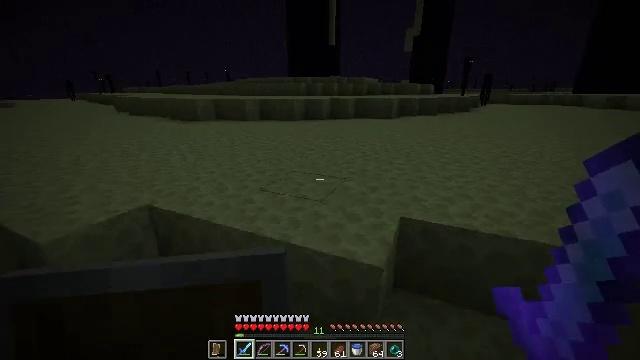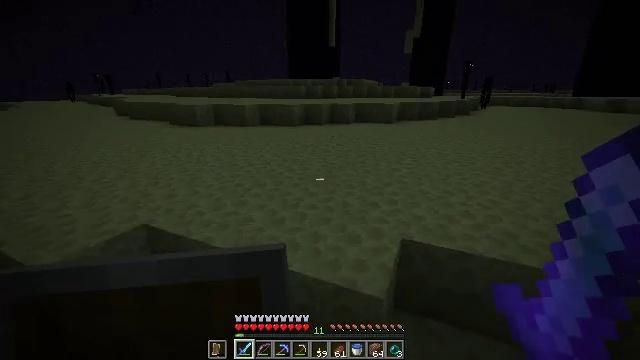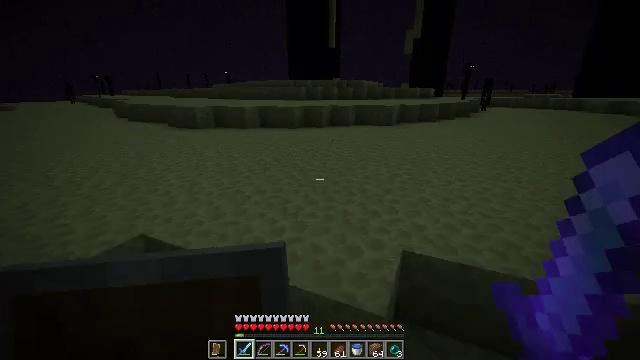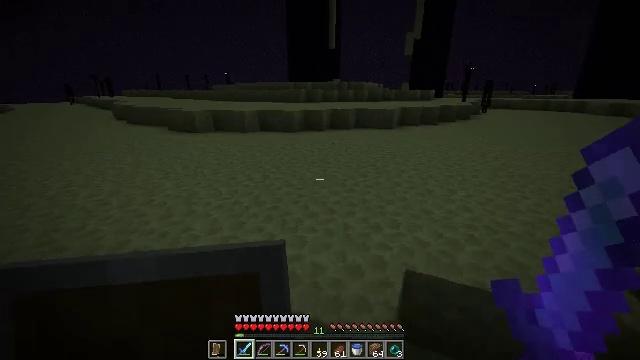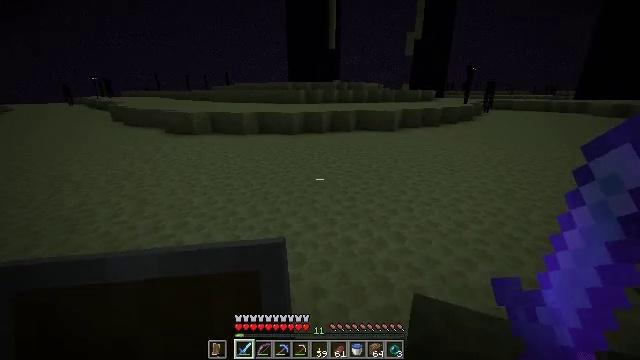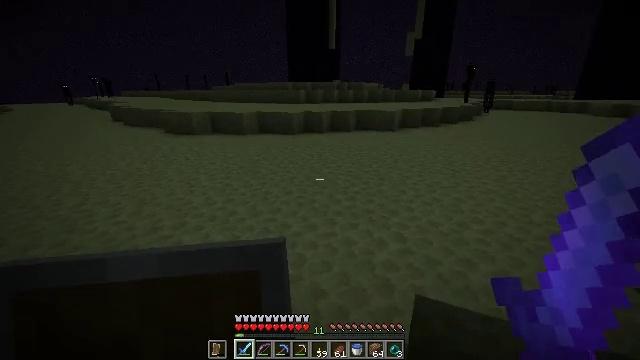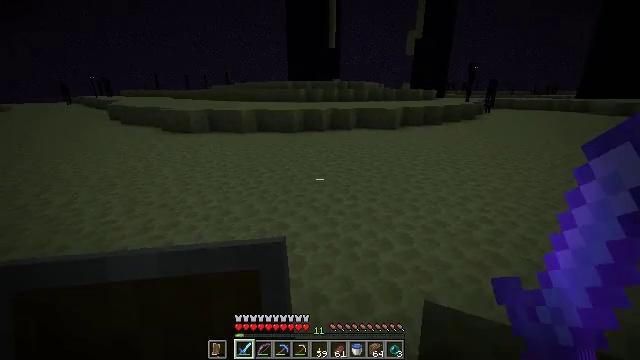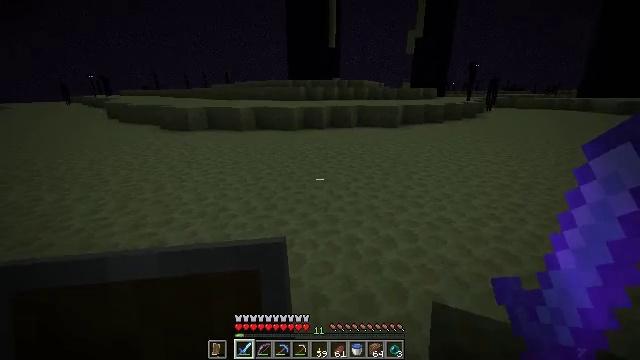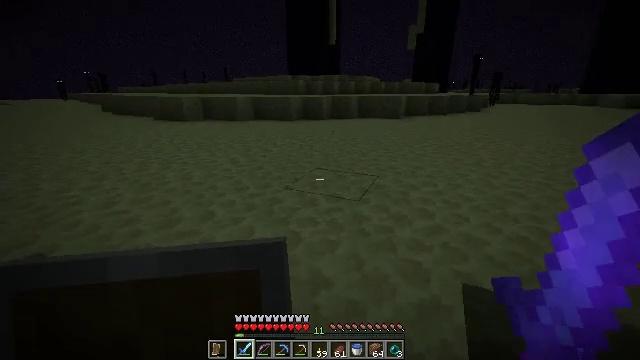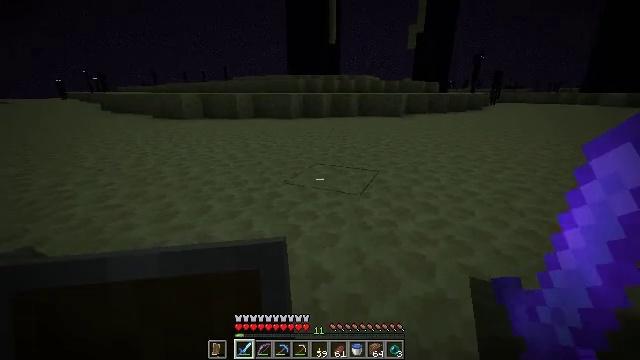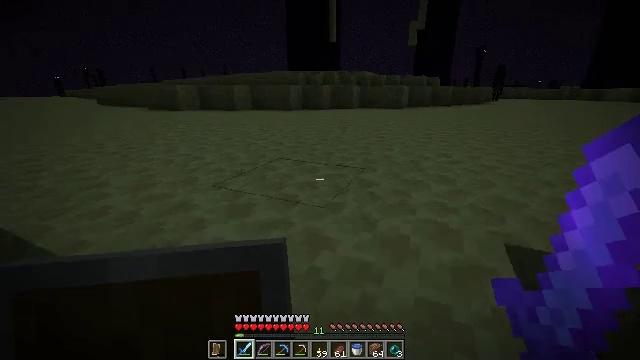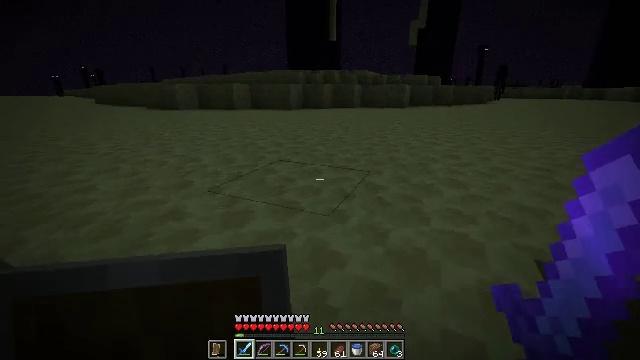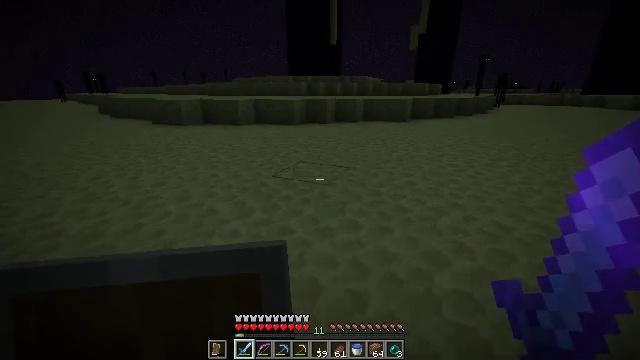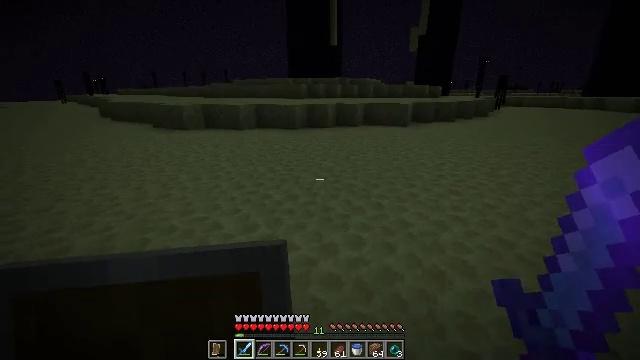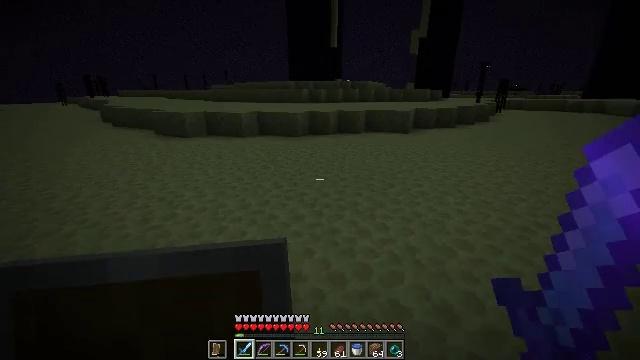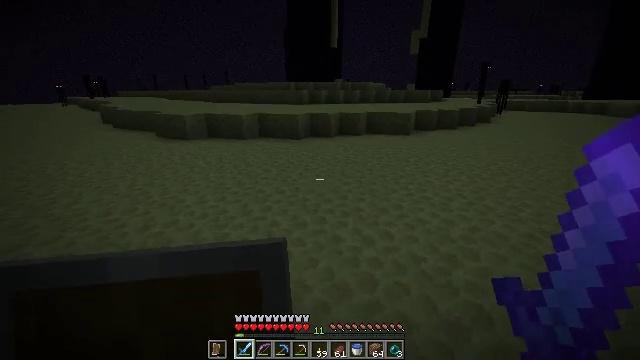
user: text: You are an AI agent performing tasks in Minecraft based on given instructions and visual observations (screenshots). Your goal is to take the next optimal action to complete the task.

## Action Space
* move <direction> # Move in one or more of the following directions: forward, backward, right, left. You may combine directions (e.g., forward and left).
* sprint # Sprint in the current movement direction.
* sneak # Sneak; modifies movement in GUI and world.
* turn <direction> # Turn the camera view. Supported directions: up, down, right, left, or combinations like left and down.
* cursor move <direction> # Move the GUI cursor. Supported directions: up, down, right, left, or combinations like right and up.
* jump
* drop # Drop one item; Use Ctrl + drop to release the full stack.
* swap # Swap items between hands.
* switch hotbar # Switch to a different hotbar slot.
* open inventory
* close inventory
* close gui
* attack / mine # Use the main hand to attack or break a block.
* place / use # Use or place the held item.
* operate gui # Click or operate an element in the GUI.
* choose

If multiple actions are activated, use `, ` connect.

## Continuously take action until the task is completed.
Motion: motion action
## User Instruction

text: Gather end stone from the End.
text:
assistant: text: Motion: move forward, jump
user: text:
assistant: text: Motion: move forward, jump
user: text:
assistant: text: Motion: move forward, jump
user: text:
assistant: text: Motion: move forward
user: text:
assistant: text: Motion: move forward
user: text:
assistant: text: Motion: move forward
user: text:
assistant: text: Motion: move forward
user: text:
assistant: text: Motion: move forward
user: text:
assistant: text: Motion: move forward
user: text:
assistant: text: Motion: move forward
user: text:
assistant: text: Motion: move forward, jump
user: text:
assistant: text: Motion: move forward, jump
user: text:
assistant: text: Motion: move forward, jump
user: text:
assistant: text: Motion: move forward, jump
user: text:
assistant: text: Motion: move forward
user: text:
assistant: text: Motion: move forward
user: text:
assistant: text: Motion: move forward
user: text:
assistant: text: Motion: move forward
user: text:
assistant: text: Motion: move forward
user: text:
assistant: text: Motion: move forward
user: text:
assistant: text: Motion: move forward
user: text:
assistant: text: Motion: move forward
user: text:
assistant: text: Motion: move forward
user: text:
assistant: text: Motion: move forward
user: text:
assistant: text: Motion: move forward
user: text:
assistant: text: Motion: move forward
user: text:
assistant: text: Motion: move forward
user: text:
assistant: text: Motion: move forward
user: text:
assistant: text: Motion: move forward, turn right
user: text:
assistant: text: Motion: move forward, turn right